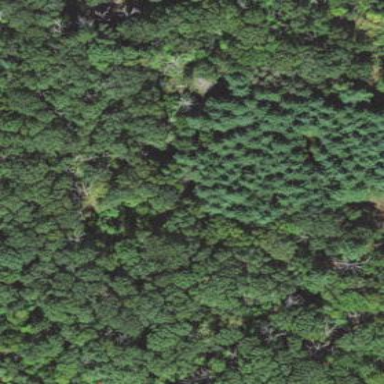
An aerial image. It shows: Woodland with needle-leaved trees.